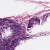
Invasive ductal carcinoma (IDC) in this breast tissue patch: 1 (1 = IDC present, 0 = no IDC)